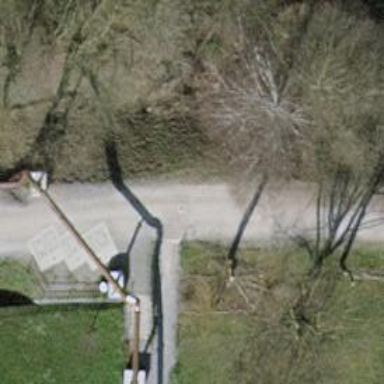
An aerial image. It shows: Path surfaced with fine gravel.